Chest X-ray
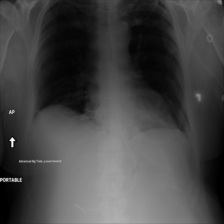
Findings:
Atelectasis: negative
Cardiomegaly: negative
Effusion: negative
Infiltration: negative
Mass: negative
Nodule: negative
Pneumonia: negative
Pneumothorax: negative
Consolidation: negative
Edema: negative
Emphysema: negative
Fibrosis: negative
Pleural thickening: negative
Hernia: negative